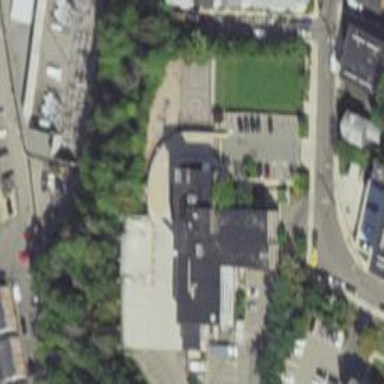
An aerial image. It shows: School.